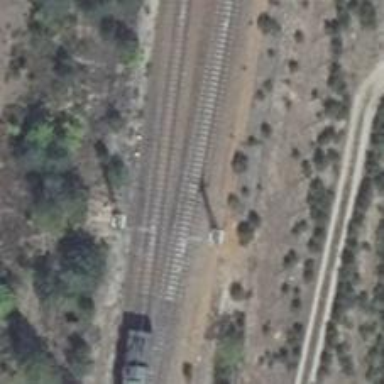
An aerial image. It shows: Railway with electrified contact lines.